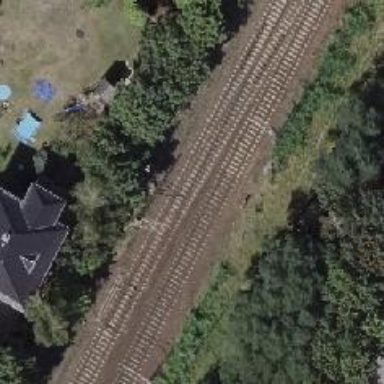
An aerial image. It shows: Railway switch with the turnout pointing to the right.